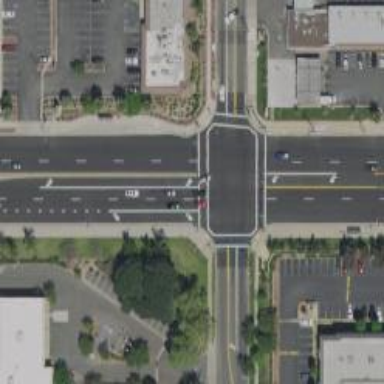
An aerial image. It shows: Marked road crossing.